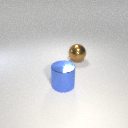
large brown metal sphere to the right of large blue metal cylinder